Question: If I were to try and compare two objects in objective-c, I believe as of IOS 6 it is possible to just use normal operators such as == (proof below), however, I would like to know how this would be done with a -compare method.
As far as I know, the compare method works something in this fashion:
'''
if ([objOne compare:objTwo] == NSOrderedAscending){
// objOne is greater
'''
First of all, is that correct? And secondly, what are the other comparison methods, I.e, NSOrderedAscending?

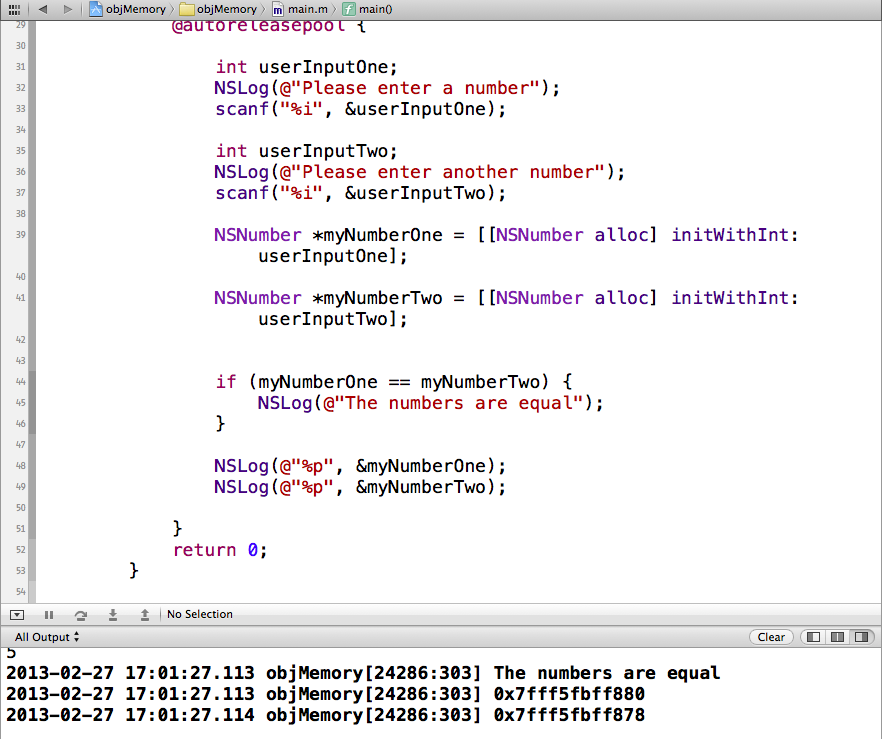
Answer: the writer of a class is resposible for comparing, meaning you have to define when two objects are equal.
This is done by defining a method 'compare:', that should return either NSOrderedAscending, NSOrderedDescending, NSOrderedSame
From the <URL>
> These constants are used to indicate how items in a request are
ordered.'''
enum {
NSOrderedAscending = -1,
NSOrderedSame,
NSOrderedDescending
};
typedef NSInteger NSComparisonResult;
'''
Note, that nothing stops you from creating other methods that return those NSComparisionResults. iE NSString has 'compare:' and 'caseInsensitiveCompare:'
'==' will just check for identity: if the pointers are the same, this will return true, while if there are to different objects but that are the same in mening of the same properties, it will still return false.
---
From <URL>
> The default implementation provided for many of these methods by NSObject is appropriate for objects that implement a single comparison method whose selector, signature, and description match the following:'''
- (NSComparisonResult)compare:(id)object;
'''
This method should return NSOrderedAscending if the receiver is less
than object, NSOrderedDescending if the receiver is greater than
object, and NSOrderedSame if the receiver and object are equal. For
example, NSString does not implement most of the methods declared in
this informal protocol, but NSString objects still handle messages
conforming to this protocol properly because NSString implements a
compare: method that meets the necessary requirements. Cocoa also
includes appropriate compare: method implementations for the NSDate,
NSDecimalNumber, and NSValue classes.
This means that if you provided a '-compare:' method, you can also use '-isEqual:'.
'''
if ([objOne isEqual:objTwo]){ //...
'''
---